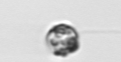
Label: Dinophyceae